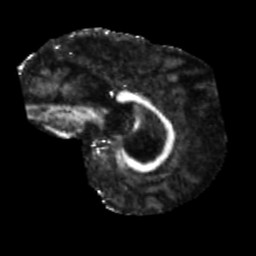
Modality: FA
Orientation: sagittal
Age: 75
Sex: male
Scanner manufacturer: siemens
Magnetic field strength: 3 T
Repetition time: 5.25 s
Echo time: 0.08 s